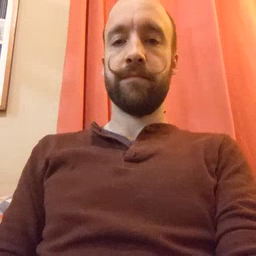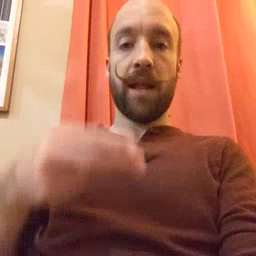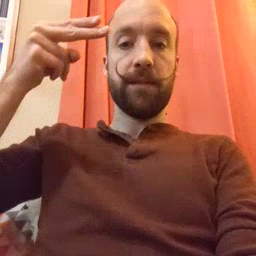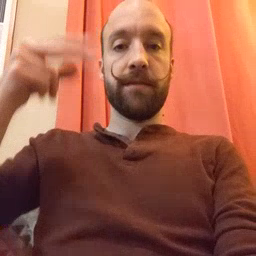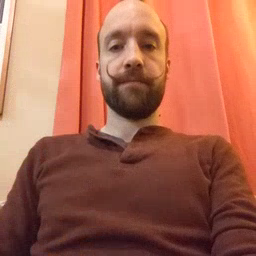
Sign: high